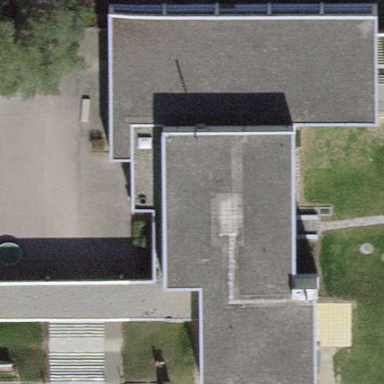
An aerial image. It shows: School building.